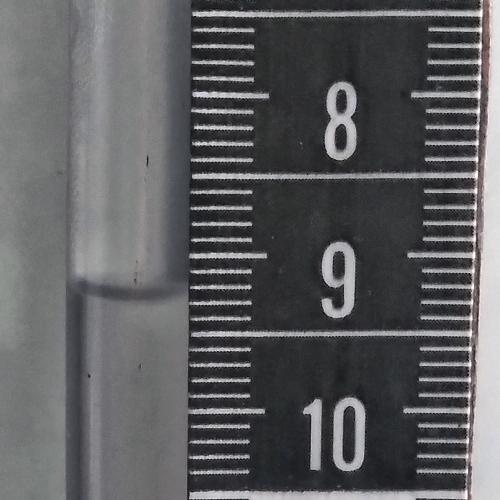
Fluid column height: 9.2 cm